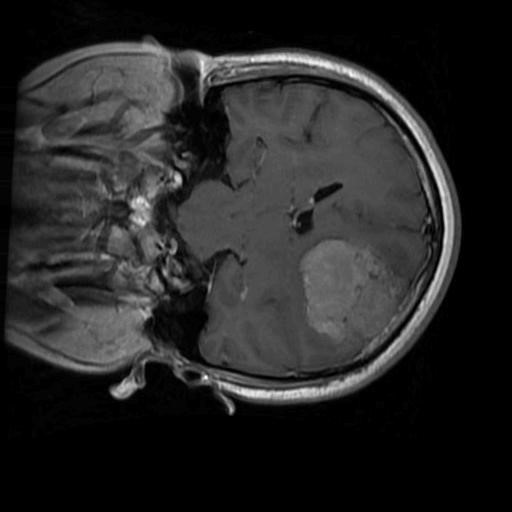
Label: brain_menin